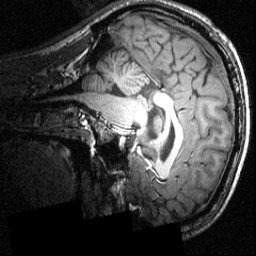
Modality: T1w
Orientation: sagittal
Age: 16
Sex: male
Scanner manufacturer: siemens
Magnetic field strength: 3.951 T
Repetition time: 1.5 s
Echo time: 0.00335 s